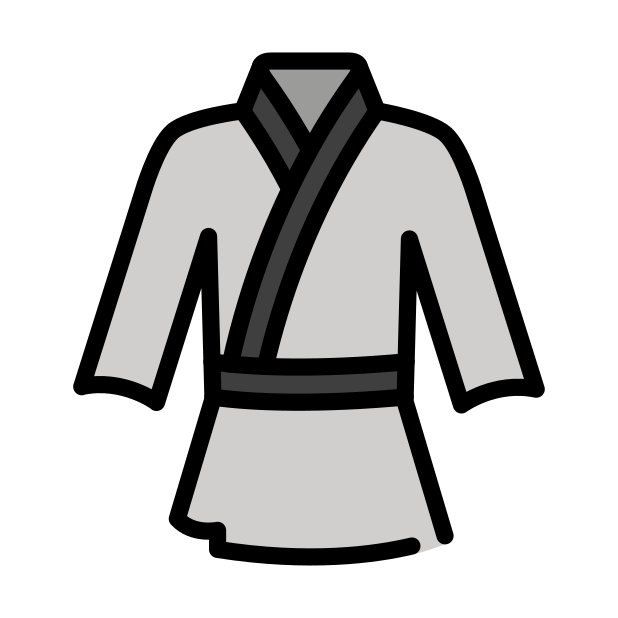
martial arts uniform